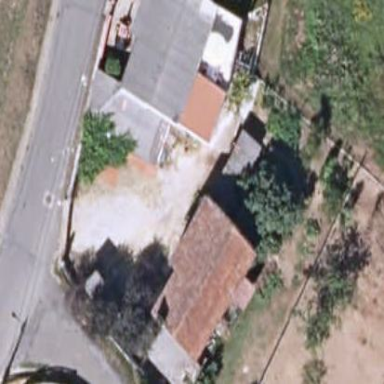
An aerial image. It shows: Shed building.